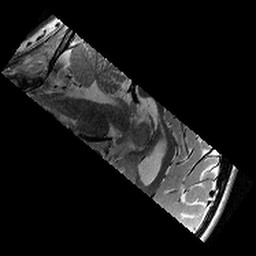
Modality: T2w
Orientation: sagittal
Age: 12
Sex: female
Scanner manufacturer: siemens
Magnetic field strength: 3 T
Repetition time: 8.46 s
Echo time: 0.067 s